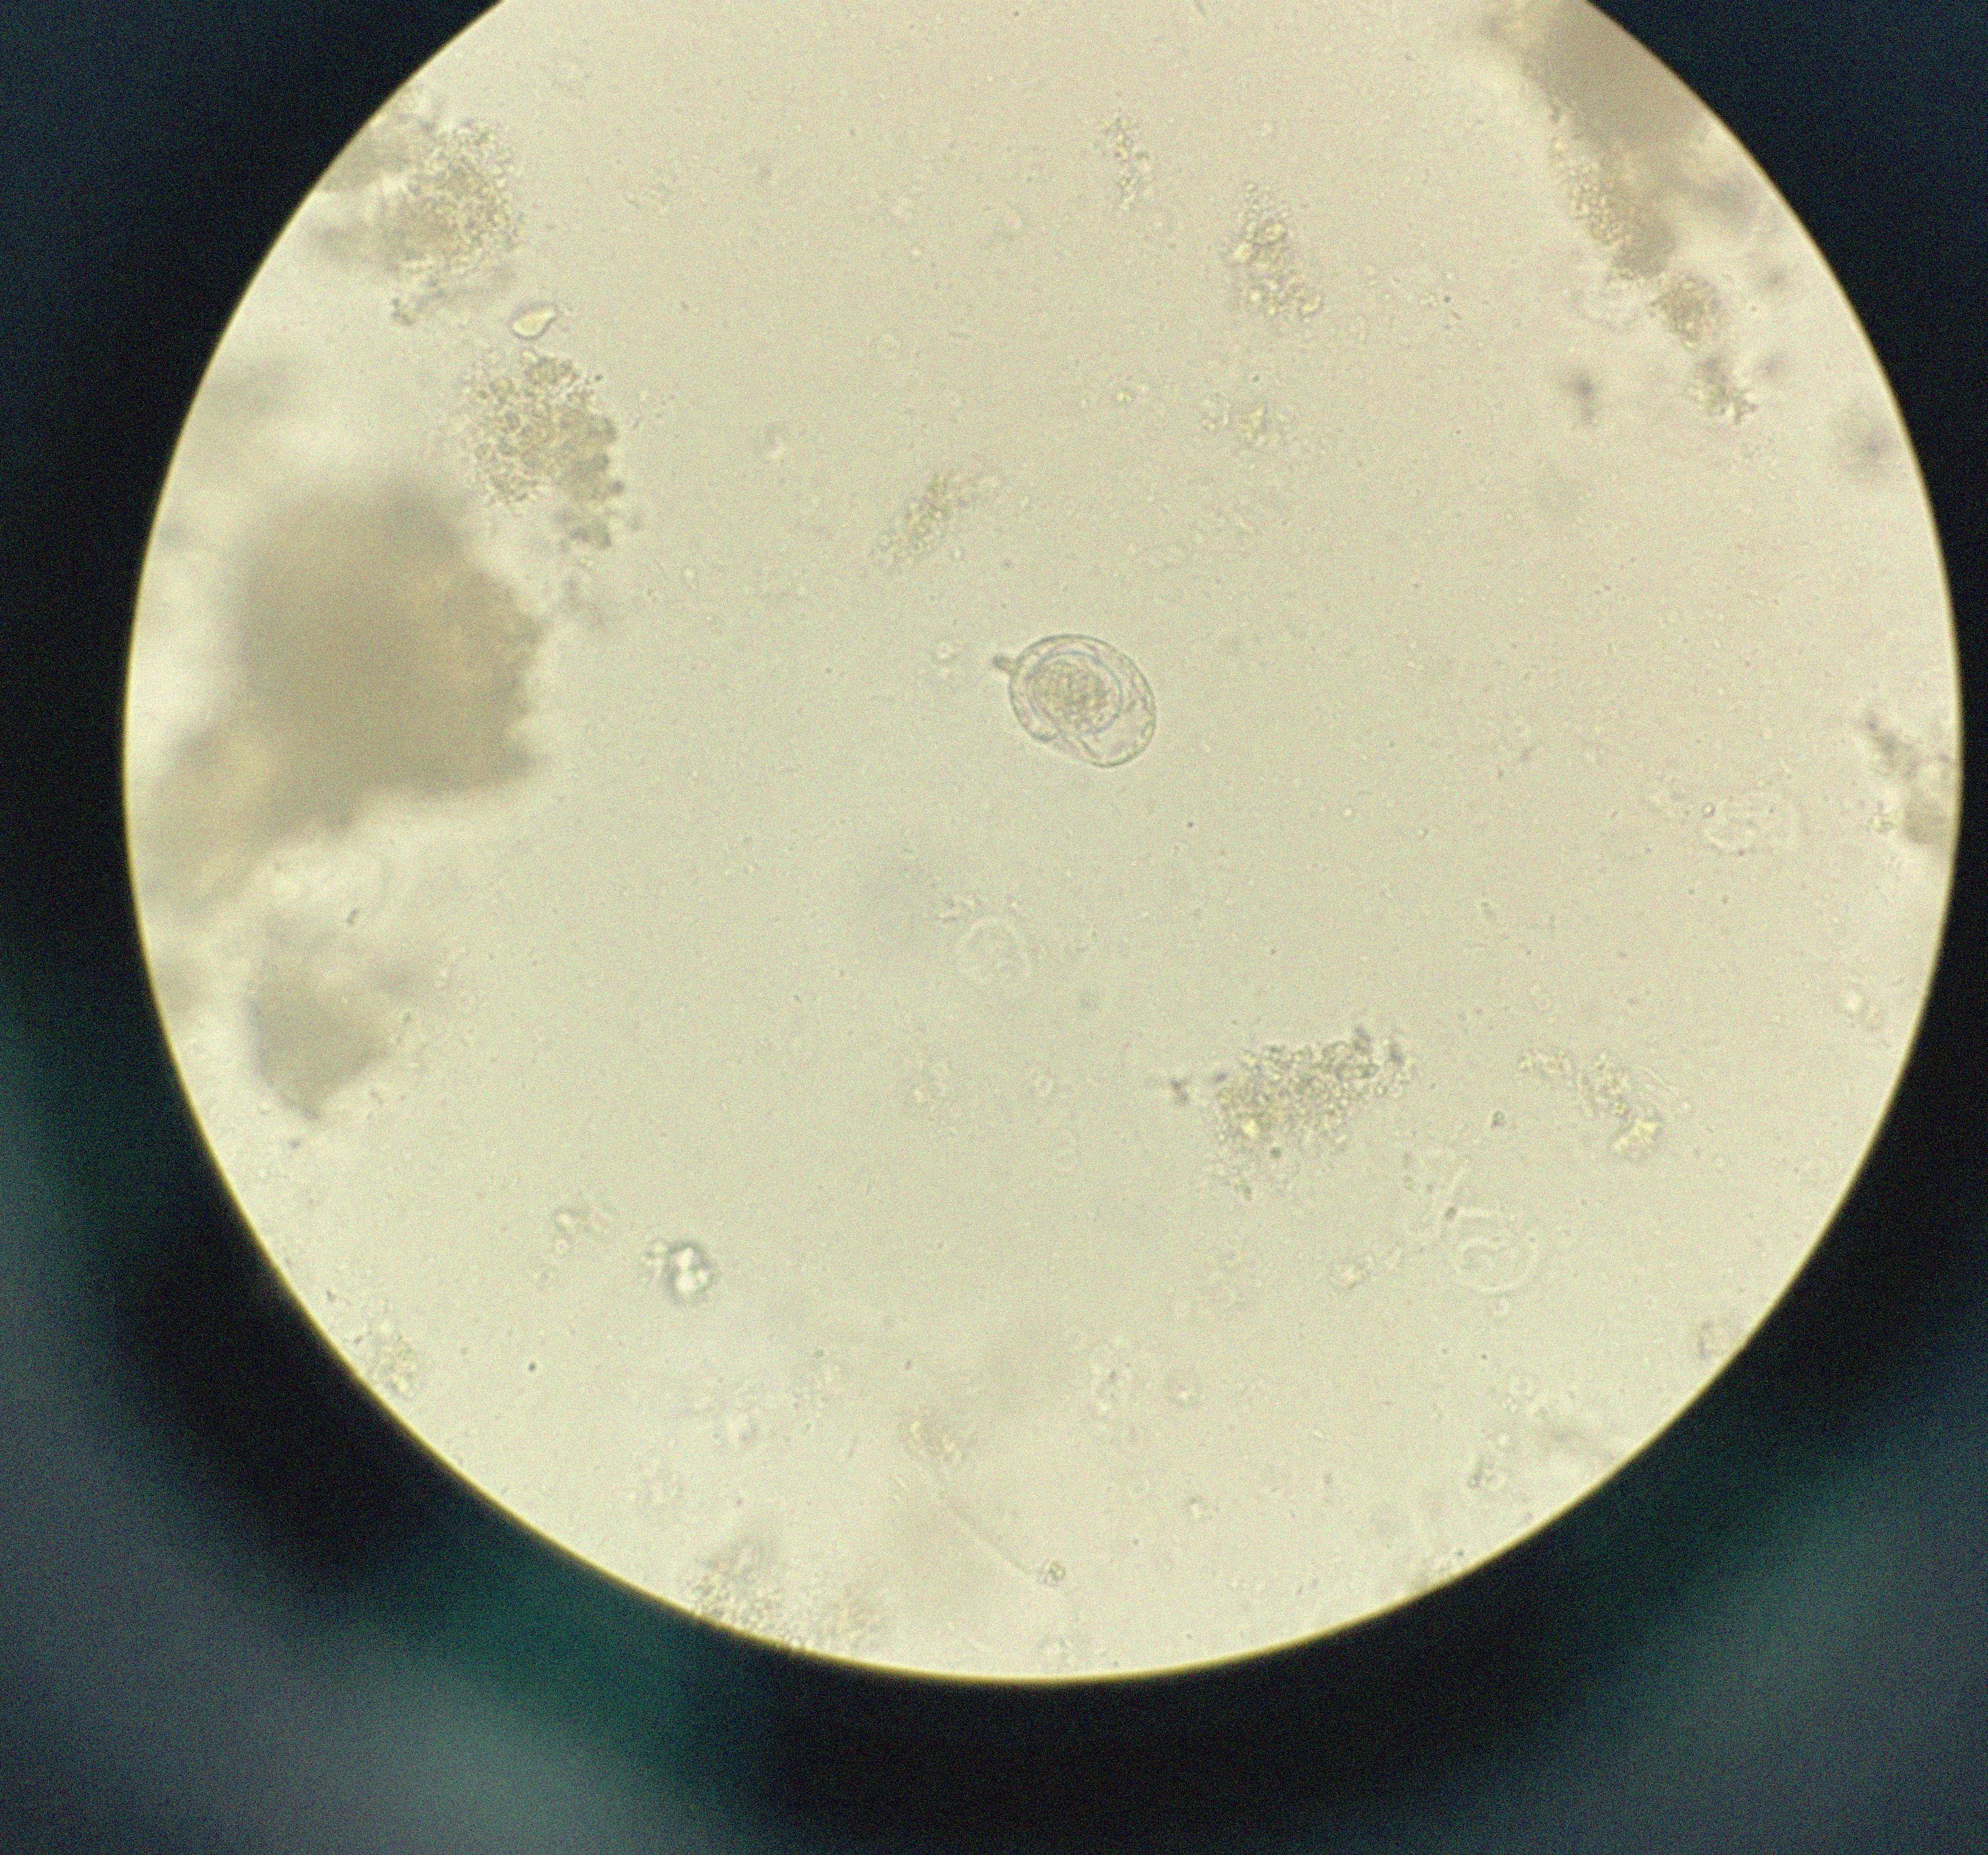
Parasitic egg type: Hymenolepis nana